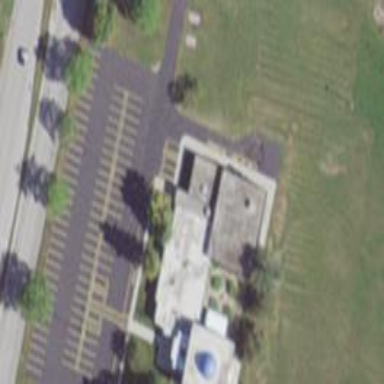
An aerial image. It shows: Church which is place of worship.